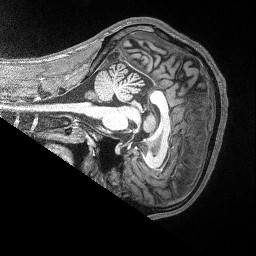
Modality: T1w
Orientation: sagittal
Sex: male